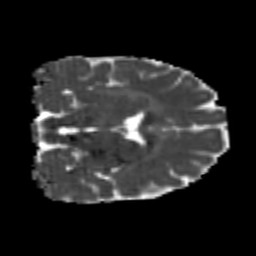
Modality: MD
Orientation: coronal
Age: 20
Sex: female
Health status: healthy
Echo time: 0.074 s